Question: I have an algorithm where I trace convex polygons from a light source, all contained between 4 walls.This is the algorithm:
Preparation - add all vertices to an array, sorted by their angle from the light source and then add all lines made by all vertices in another array.
Loop all vertices and rotate the ray to their angles
Set each vertex to be the nearest point.
For each vertex loop all lines and intersect the ray with them, if a line/ray intersection point is closer than the previous nearest point then set this as the nearest point.
This works perfectly except for this case:

The green lines aren't being considered by the algorithm.How can I make it continue beyond the ends of the polygon?
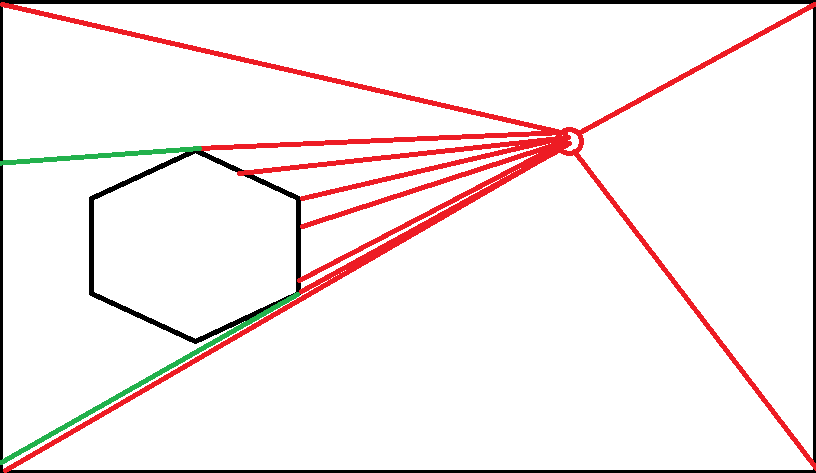
Answer: I don't see any reason why the green lines should be considered! The ray falls on the vertex, which is still part of the solid polygon. It is therefore logical that the ray will not continue further (along the green line). Your algorithm is correct and consistent!